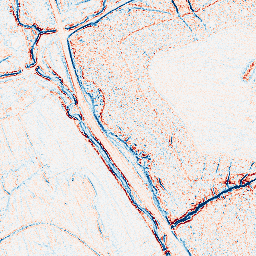
Category: edge_preserving
Decomposition family: bilateral
Decomposition parameters: d: 5
sigma_color: 150
sigma_space: 25
Upsampling method: lanczos
Upsampling parameters: scale: 2
Upsampling scale: 2